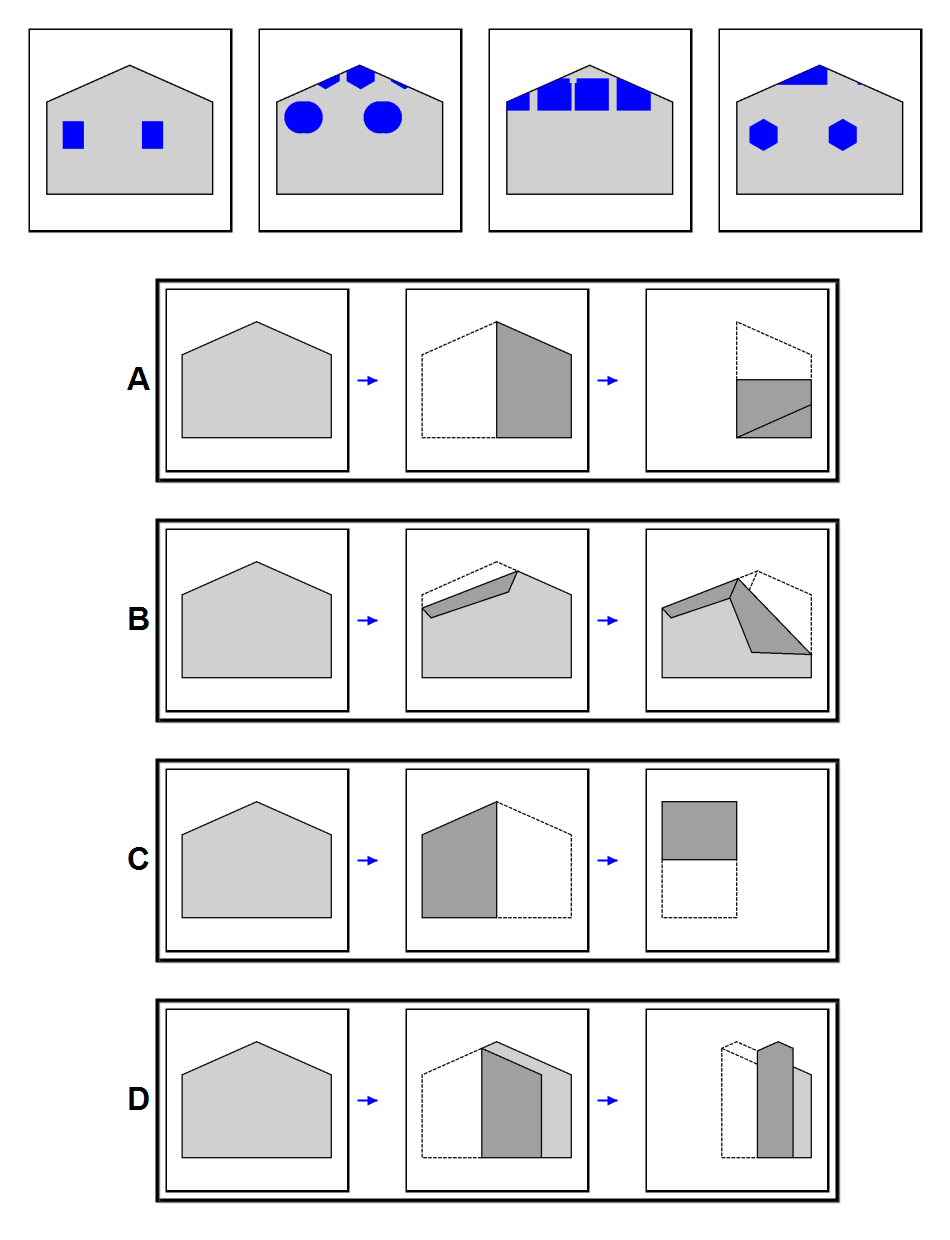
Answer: D